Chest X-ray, AP view. Patient: 48 years old, sex F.
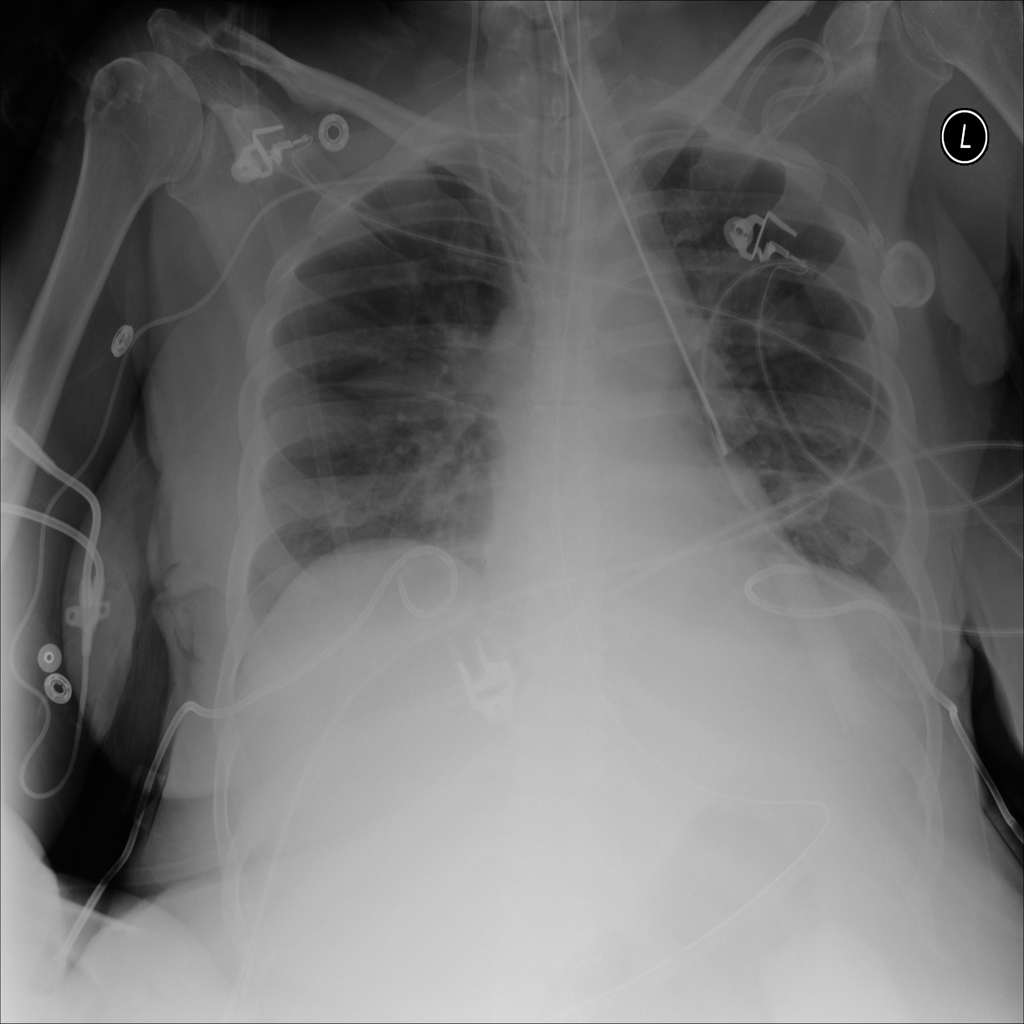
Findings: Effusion